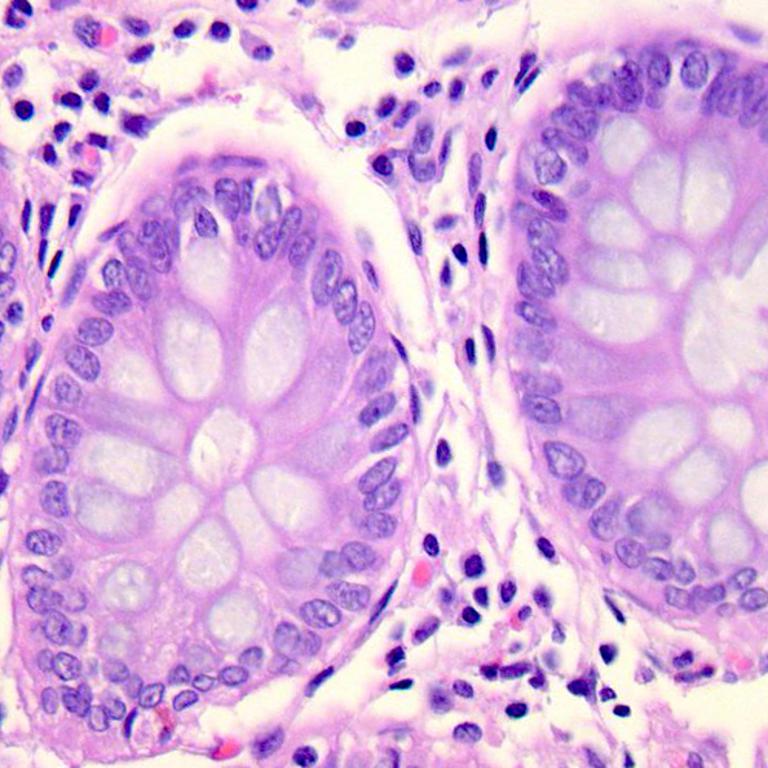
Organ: colon
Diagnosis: benign